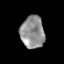
Tissue: prostate
Cell type: Myeloid cells
Senescence score: 0.3193
Nuclear area (px): 755
Mean DAPI intensity: 144.404